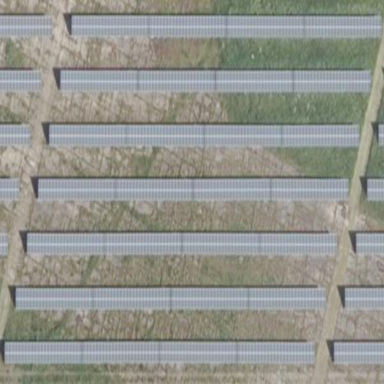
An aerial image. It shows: Solar photovoltaic panel generator.